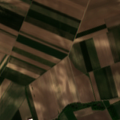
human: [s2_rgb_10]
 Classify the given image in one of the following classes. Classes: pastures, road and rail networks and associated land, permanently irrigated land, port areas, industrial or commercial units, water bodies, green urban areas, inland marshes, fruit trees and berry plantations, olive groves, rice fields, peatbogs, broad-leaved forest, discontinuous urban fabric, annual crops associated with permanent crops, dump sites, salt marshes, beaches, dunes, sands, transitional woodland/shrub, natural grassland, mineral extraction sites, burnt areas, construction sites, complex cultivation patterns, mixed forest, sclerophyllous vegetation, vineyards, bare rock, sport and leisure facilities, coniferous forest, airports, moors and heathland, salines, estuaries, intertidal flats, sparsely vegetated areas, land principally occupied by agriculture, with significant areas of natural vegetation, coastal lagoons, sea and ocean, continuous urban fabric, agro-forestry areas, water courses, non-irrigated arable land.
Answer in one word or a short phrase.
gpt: discontinuous urban fabric, non-irrigated arable land